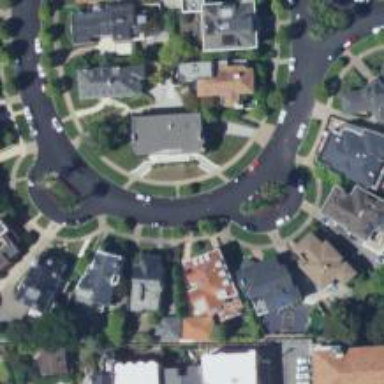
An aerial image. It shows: Residential road with roundabout junction. There is sidewalk on the left.